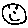
Label: smiley face